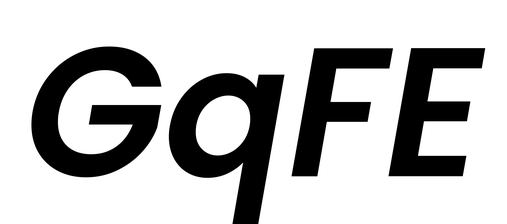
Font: Poppins-SemiBoldItalic